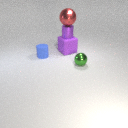
large red metal sphere above large purple rubber cube